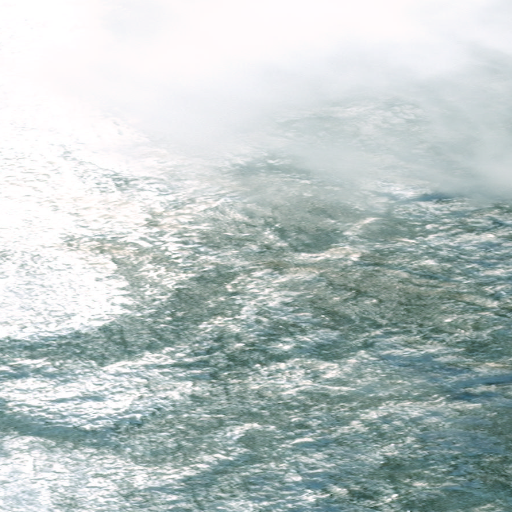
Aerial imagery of mountain in Alaska named Taylor Mountain containing only unknown